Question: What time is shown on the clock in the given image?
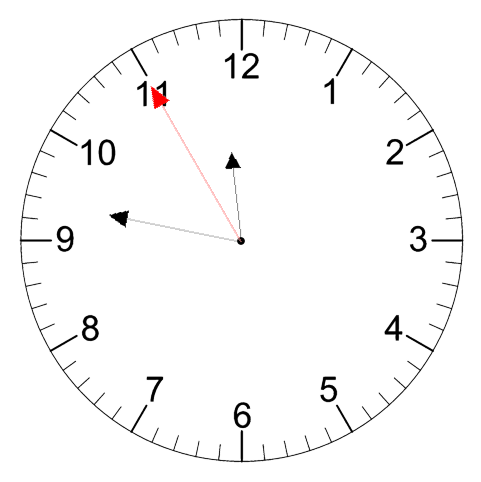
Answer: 11:46:55